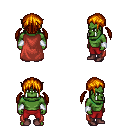
a pixel art fantasy rpg character, male body template, orc, green skin, maroon cape, red pants, dark blonde twin-tailed hairstyle, white cloth bracers, maroon shoes, four views (front, back, left, right), 2x2 character sprite sheet, small pixel art, hard edges, no anti-aliasing